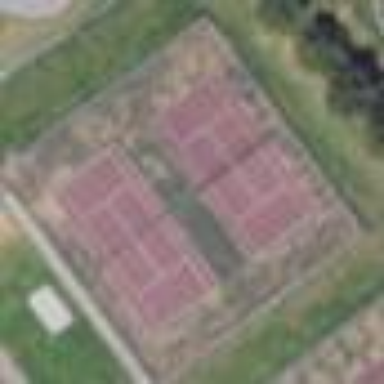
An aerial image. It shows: Tennis court on the leisure land pitch.